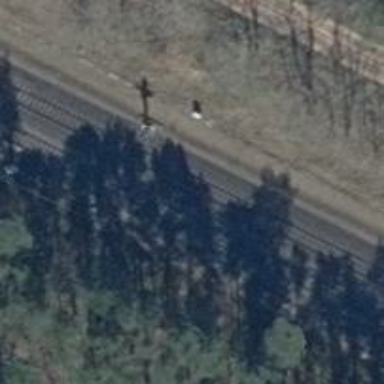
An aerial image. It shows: Railway signal.